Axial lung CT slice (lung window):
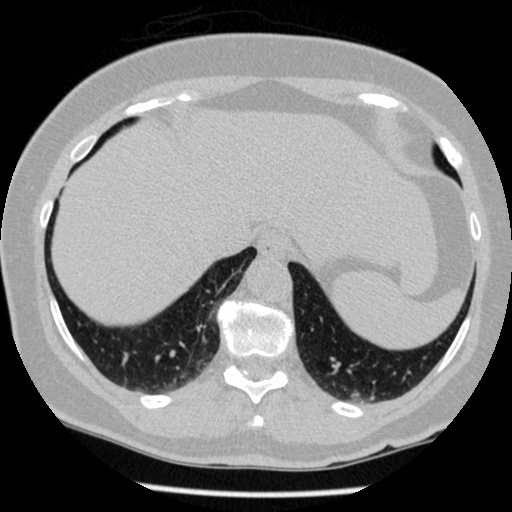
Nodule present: no